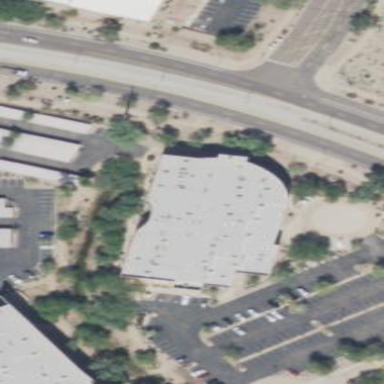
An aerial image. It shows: Office building.